Brain MRI, t2w sequence, axial 2D slice.
Patient: age 43, sex F, weight 78 kg, height 1.78 m
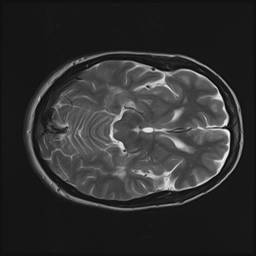